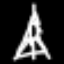
Label: The Eiffel Tower